Question: Count the number of objects in the diagram.
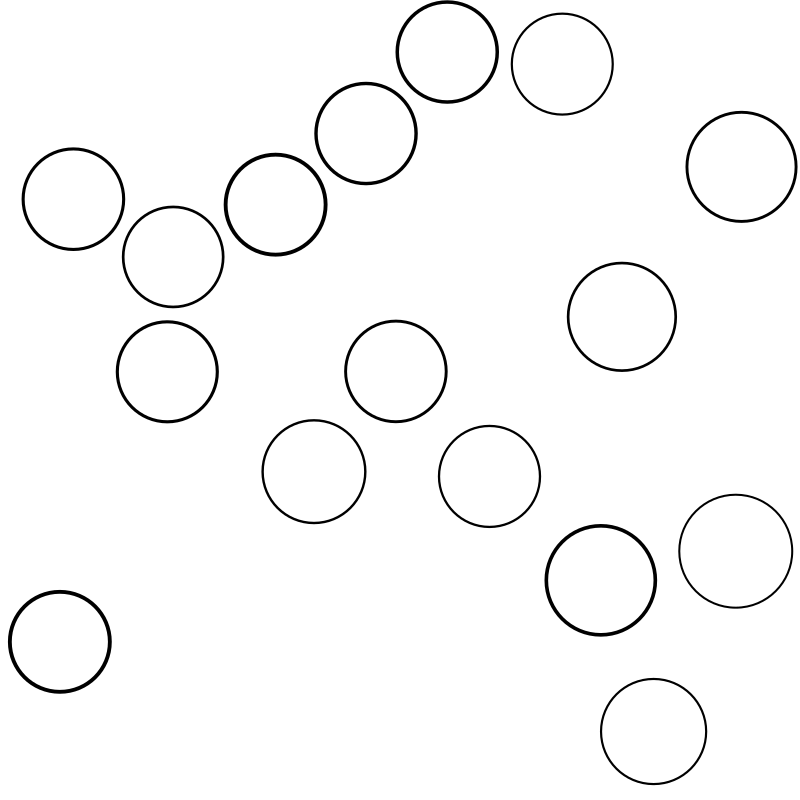
Answer: 16